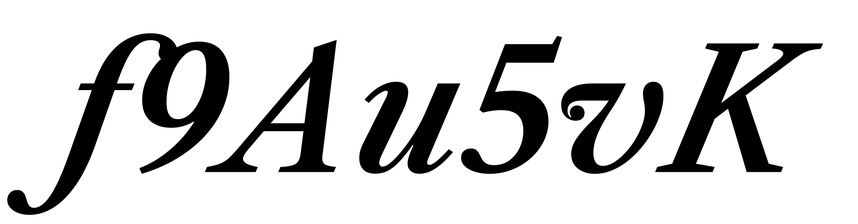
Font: LibreCaslonText-Italic_SemiBold_Italic